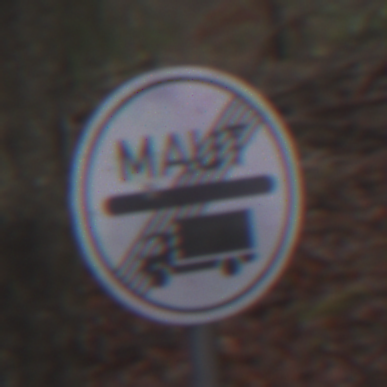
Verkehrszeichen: EndeMautpflicht
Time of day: Midday
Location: Outdoor (Nature)
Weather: Overcast
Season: Autumn
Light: Natural